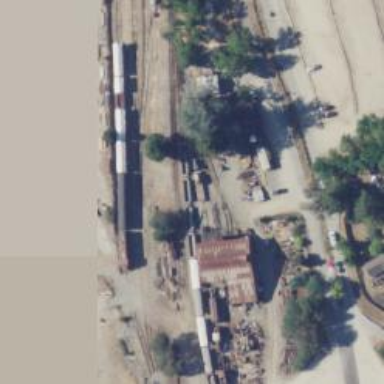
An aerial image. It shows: Siding used for narrow gauge railway.